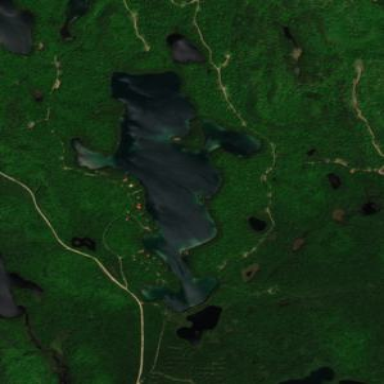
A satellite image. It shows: Beautiful lake surrounded by nature.